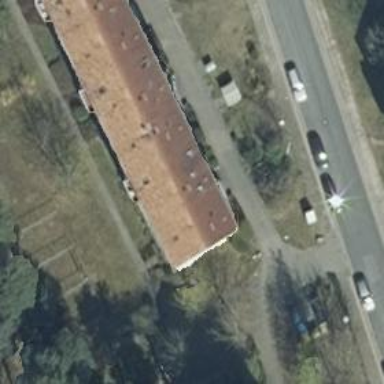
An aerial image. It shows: Gabled roof on building that houses apartments.